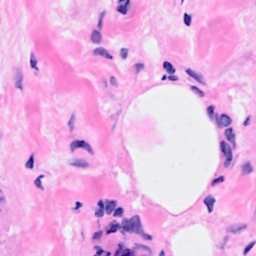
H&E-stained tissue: Breast